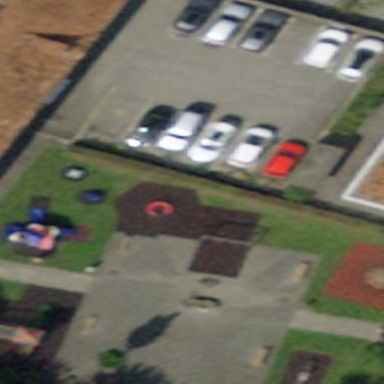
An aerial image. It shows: Playground area for leisure activities on the land.